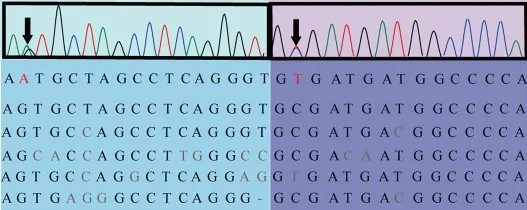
Pedigrees of the proband and the genetic characteristics of the pedigree. (B) The Sanger sequencing of the family and the evolutionary conservation of the cluster across multiple species.
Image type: chart (chart)